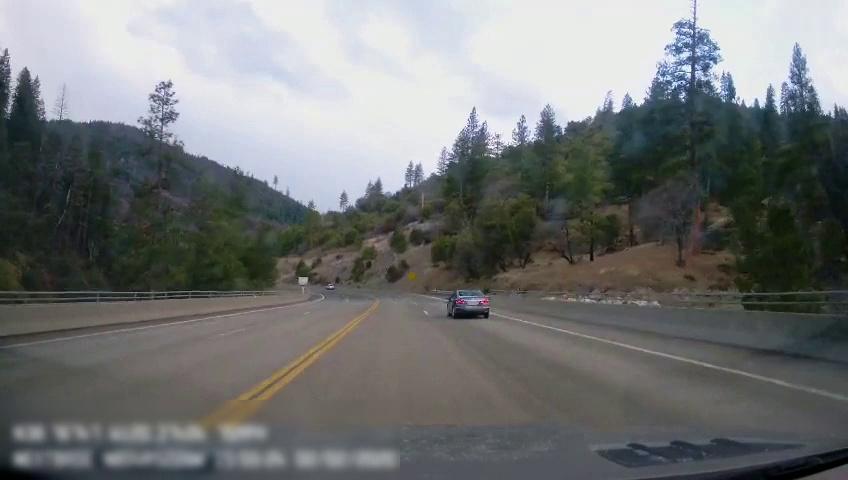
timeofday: Day
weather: Sunny
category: Drivable Space
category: Vehicles | Car
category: Lanes | Current Lane
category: Lanes | Current Lane
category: Lanes | Alternate Lane
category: Lanes | Alternate Lane
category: Lanes | Alternate Lane